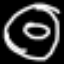
Label: donut